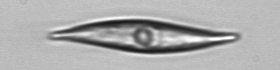
Label: Pleurosigma